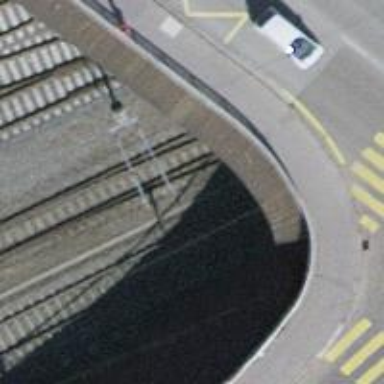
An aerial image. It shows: Railway track with electrified contact lines. This is siding track.